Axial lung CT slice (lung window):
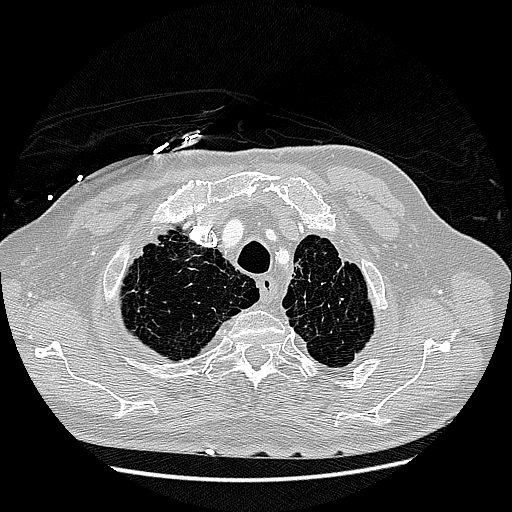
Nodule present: no